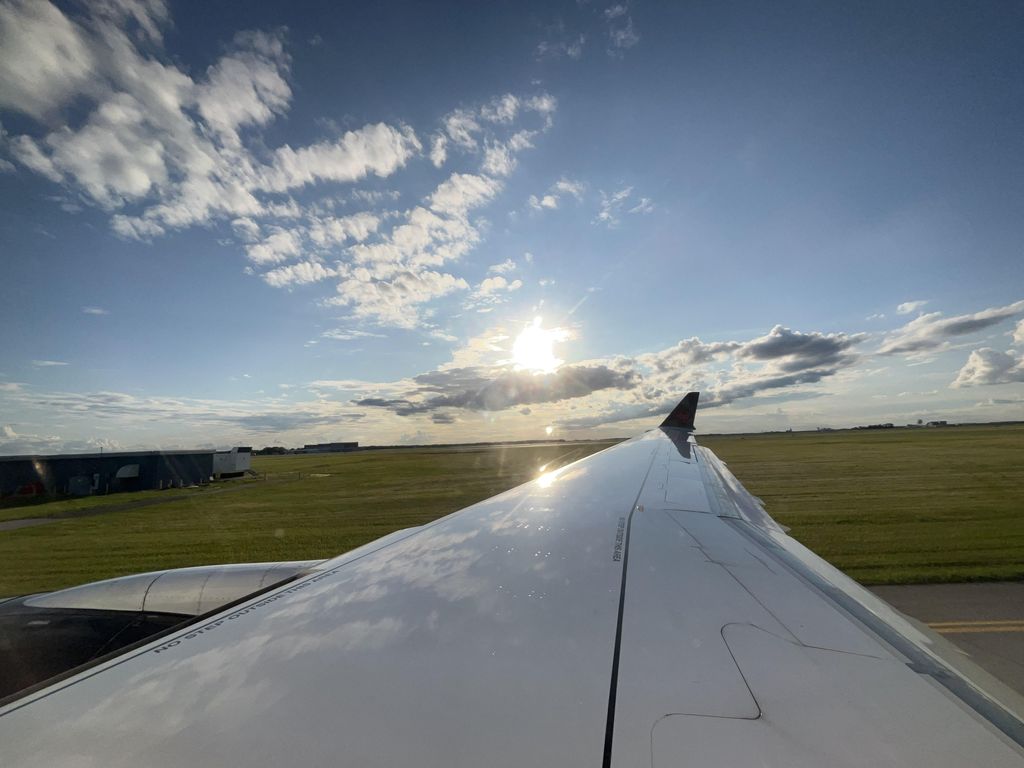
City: winnipeg